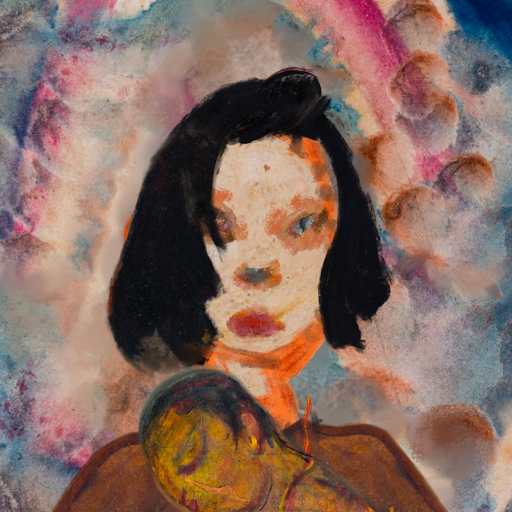
Background: Rupkatha, Head And Neck Front: Rupkatha, Face Front: Boggyland, Bust: Comrade, Hair Front: Mosgoul, Head Accessory: Blank, Second Necklace: Gypsy_Mother_2, Necklace: In_The_Sun, Baby: GypsyMother_Baby